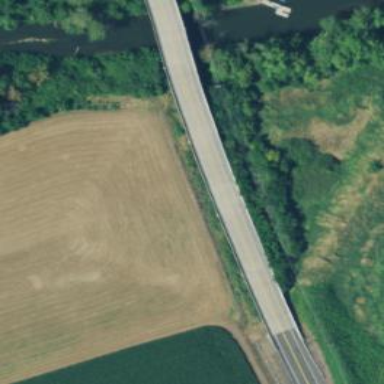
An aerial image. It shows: Man-made bridge.